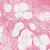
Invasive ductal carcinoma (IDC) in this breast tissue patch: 0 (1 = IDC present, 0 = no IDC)